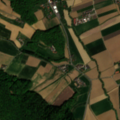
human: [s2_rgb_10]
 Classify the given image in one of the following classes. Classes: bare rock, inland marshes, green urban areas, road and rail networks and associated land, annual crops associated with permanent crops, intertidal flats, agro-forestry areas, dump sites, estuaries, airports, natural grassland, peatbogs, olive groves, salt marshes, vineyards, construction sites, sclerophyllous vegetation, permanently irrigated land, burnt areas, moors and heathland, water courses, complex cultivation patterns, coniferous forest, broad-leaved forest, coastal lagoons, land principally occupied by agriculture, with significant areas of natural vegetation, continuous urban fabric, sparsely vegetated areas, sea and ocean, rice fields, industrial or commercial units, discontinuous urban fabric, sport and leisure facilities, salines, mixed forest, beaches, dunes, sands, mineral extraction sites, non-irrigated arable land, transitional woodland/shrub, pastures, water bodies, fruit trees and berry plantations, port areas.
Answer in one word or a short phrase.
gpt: discontinuous urban fabric, non-irrigated arable land, land principally occupied by agriculture, with significant areas of natural vegetation, broad-leaved forest